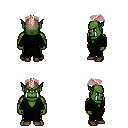
a pixel art fantasy rpg character, male body template, orc, green skin, gray robe, gold greaves, white blonde short mohawk hairstyle, maroon shoes, four views (front, back, left, right), 2x2 character sprite sheet, small pixel art, hard edges, no anti-aliasing